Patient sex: M
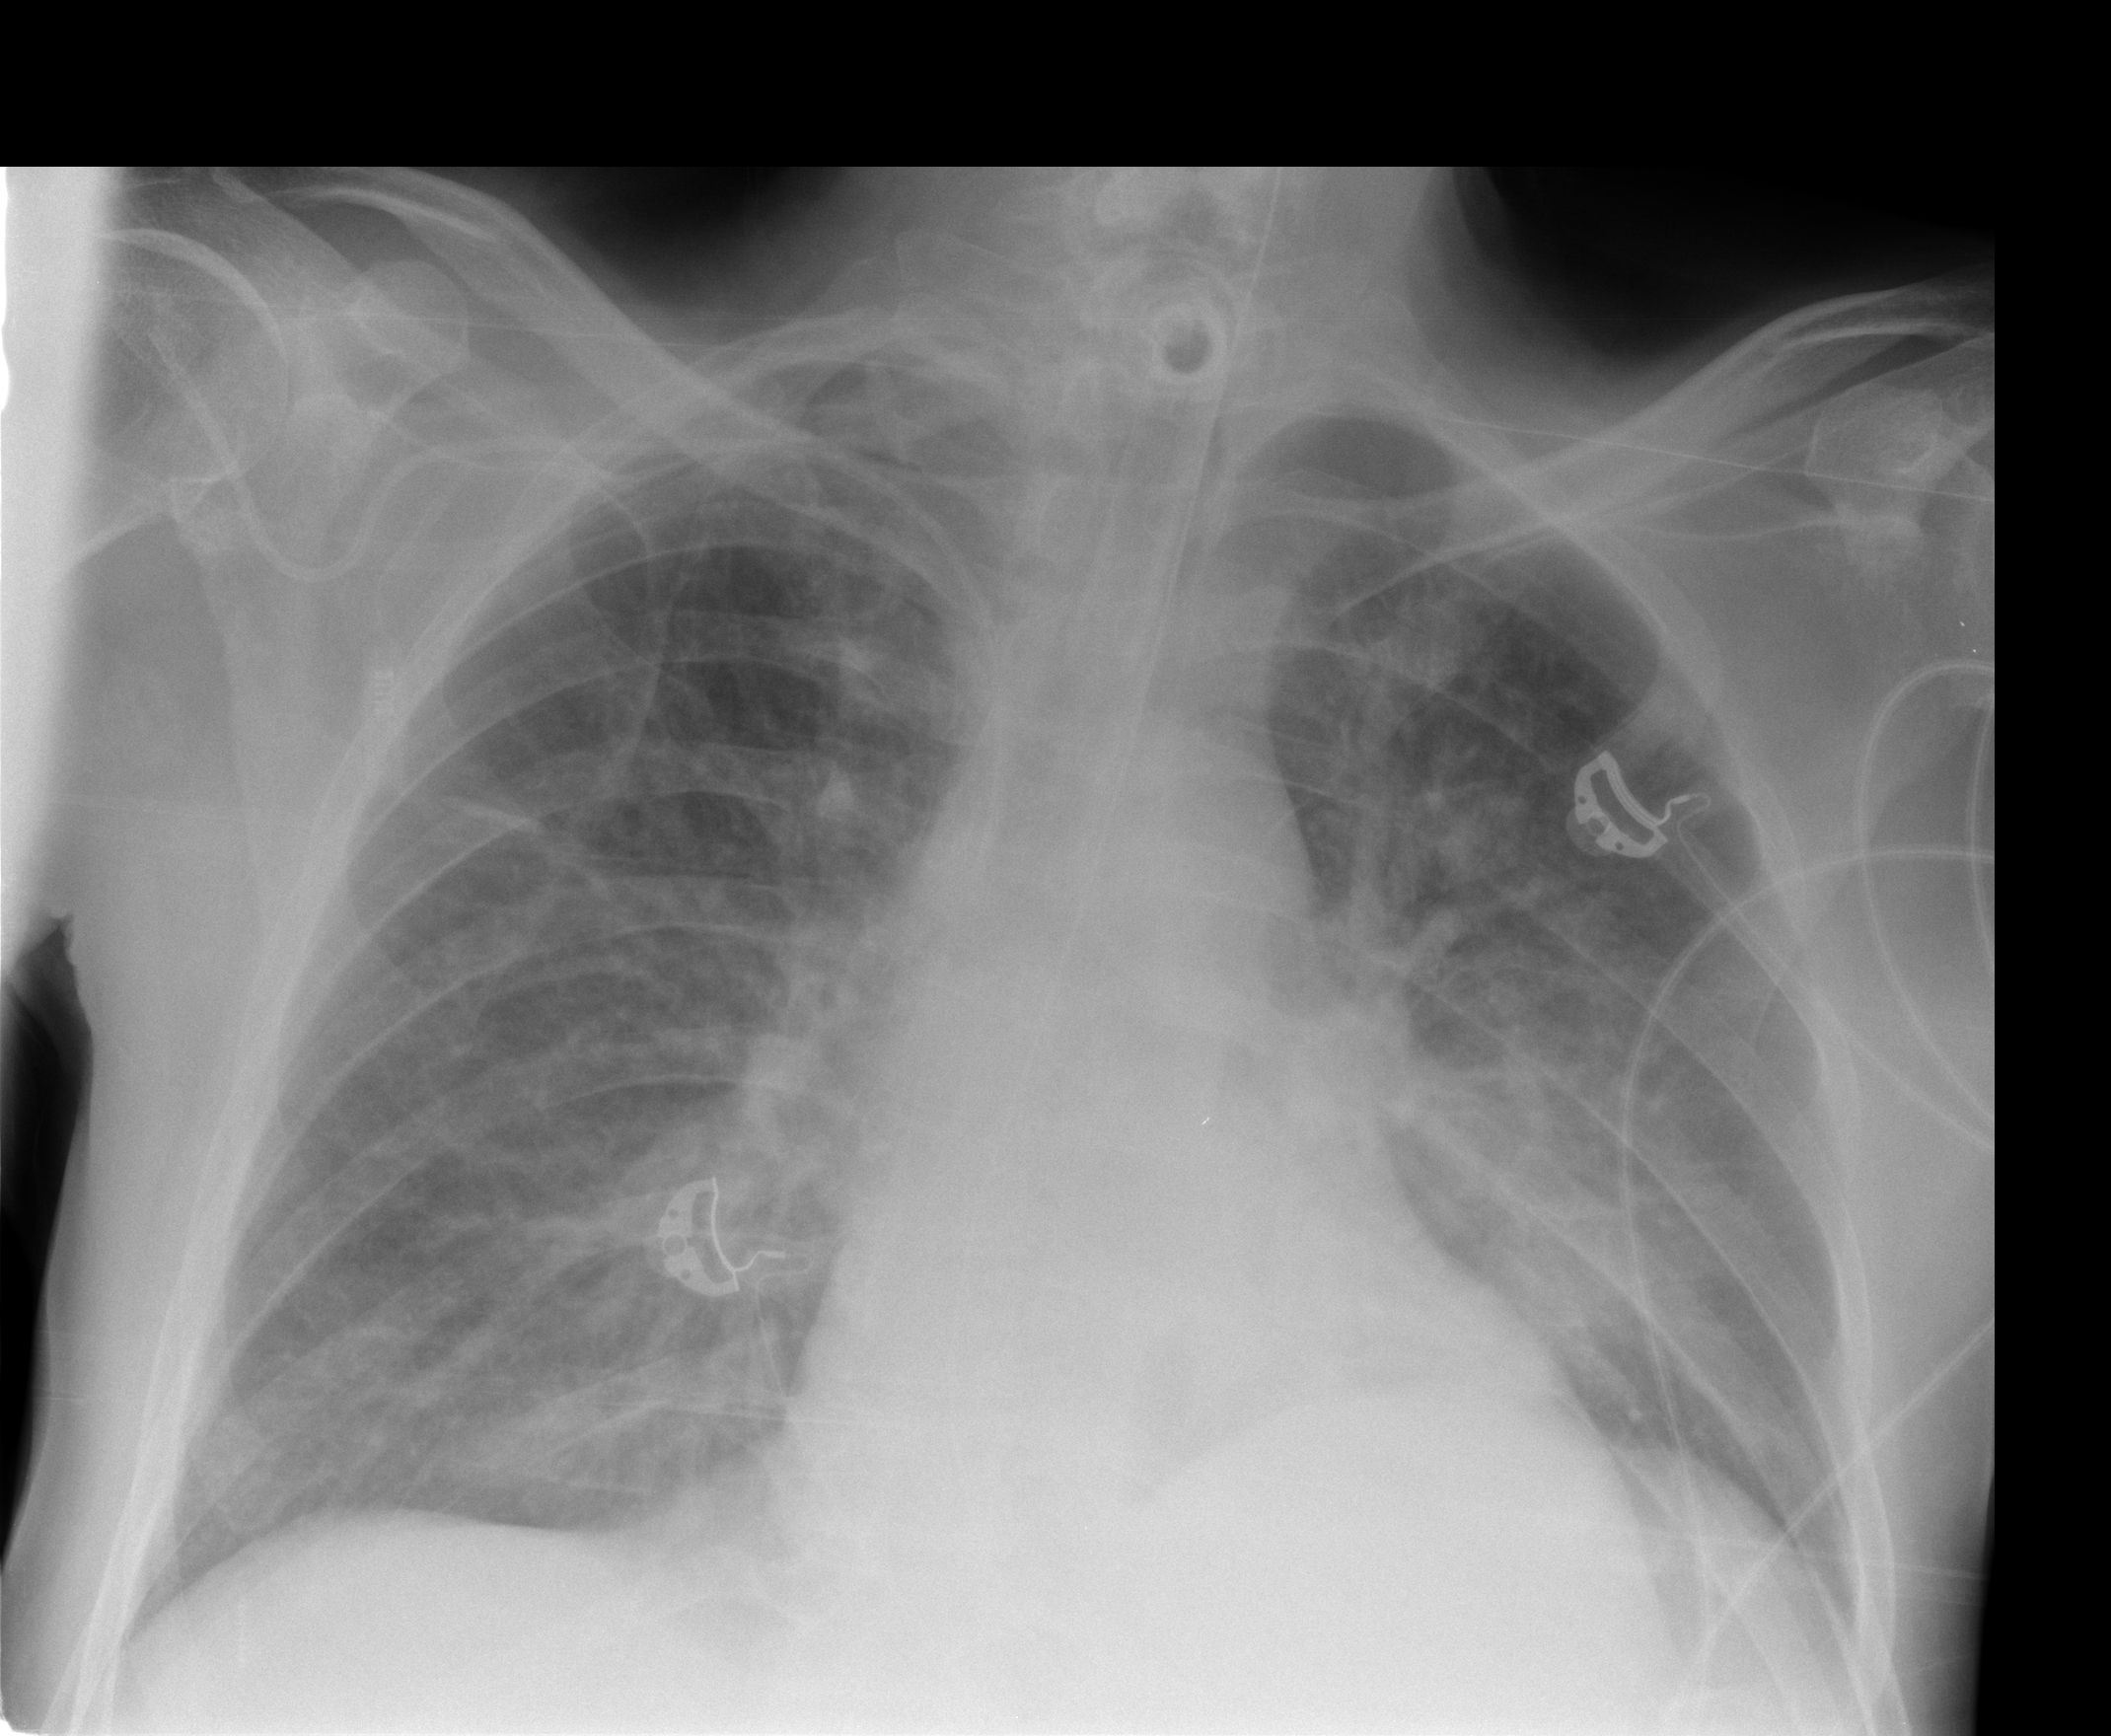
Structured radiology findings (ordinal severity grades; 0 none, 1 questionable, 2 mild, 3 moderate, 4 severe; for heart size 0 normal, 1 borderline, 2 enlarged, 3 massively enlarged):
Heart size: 1
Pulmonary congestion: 2
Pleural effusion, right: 0
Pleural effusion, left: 0
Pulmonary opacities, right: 2
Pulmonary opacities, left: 2
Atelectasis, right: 2
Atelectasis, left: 2